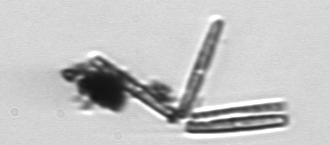
Label: Thalassionema